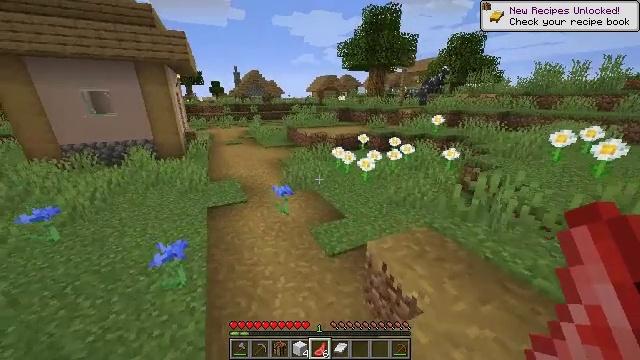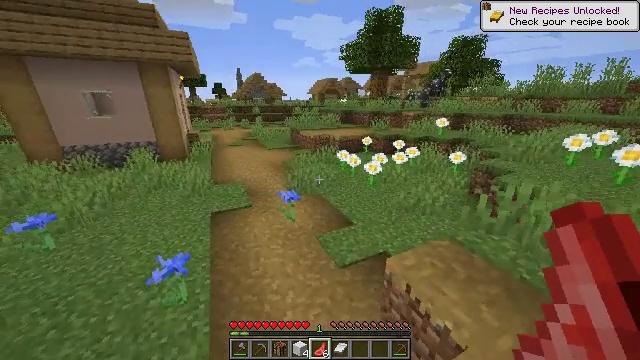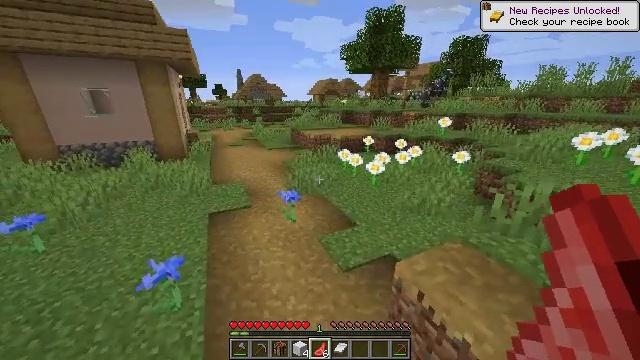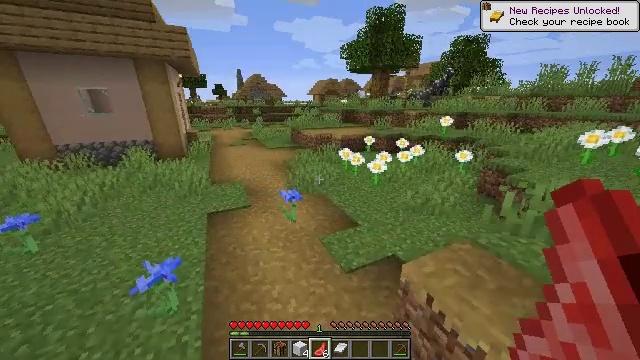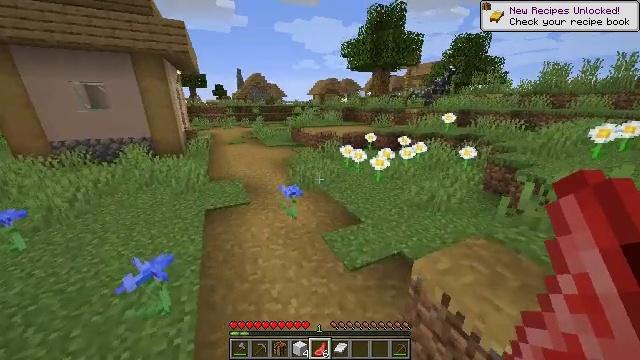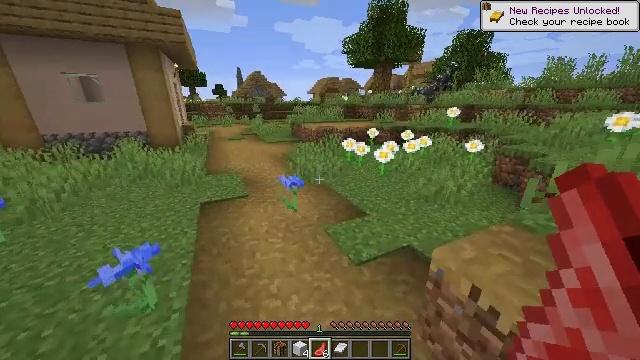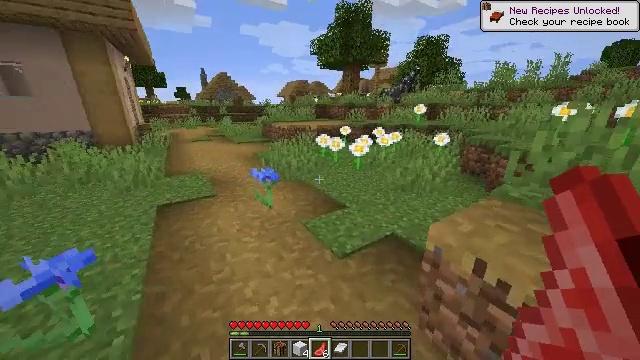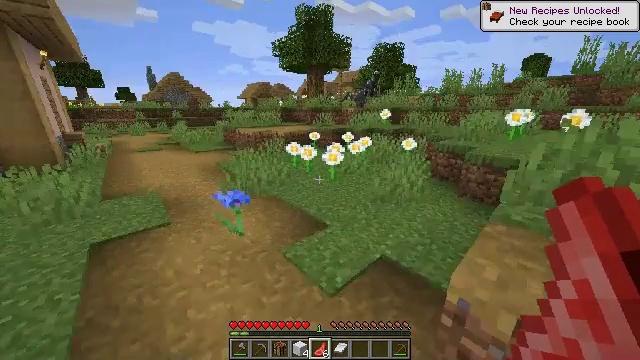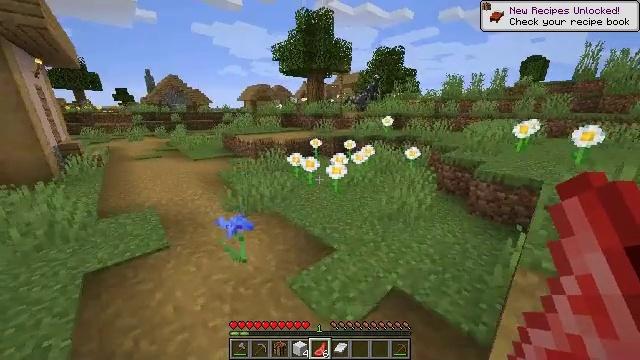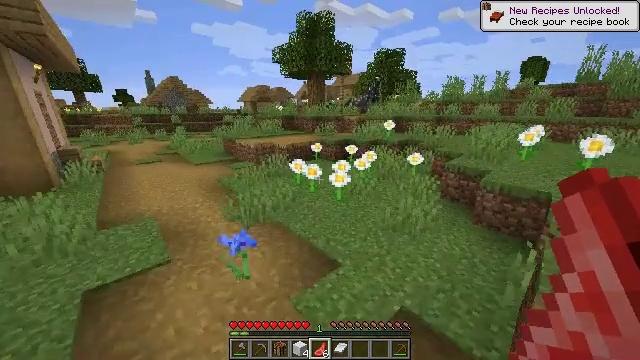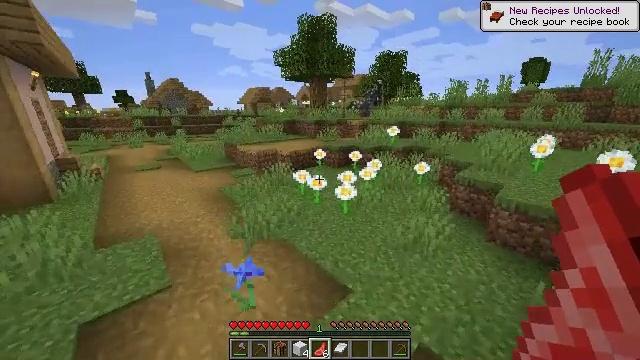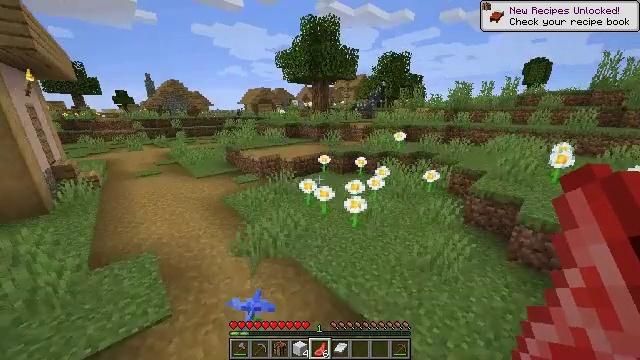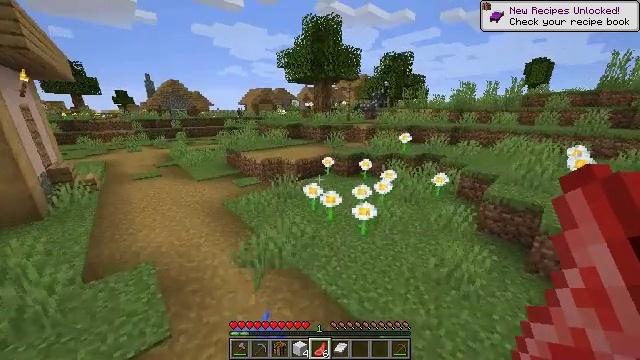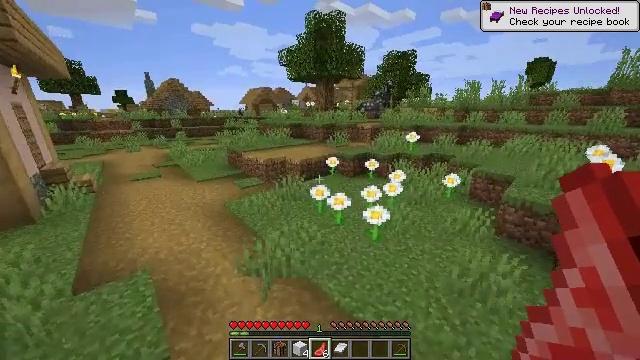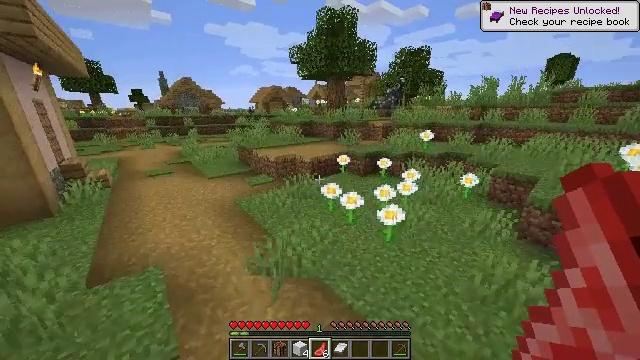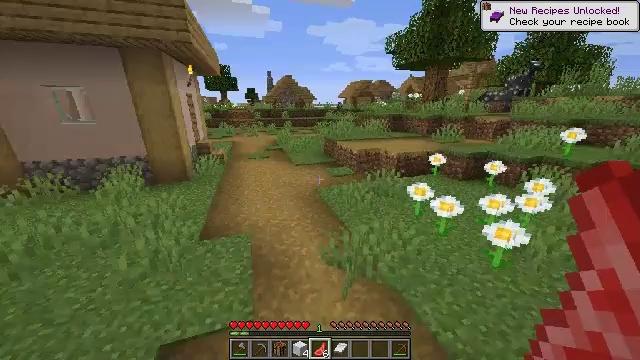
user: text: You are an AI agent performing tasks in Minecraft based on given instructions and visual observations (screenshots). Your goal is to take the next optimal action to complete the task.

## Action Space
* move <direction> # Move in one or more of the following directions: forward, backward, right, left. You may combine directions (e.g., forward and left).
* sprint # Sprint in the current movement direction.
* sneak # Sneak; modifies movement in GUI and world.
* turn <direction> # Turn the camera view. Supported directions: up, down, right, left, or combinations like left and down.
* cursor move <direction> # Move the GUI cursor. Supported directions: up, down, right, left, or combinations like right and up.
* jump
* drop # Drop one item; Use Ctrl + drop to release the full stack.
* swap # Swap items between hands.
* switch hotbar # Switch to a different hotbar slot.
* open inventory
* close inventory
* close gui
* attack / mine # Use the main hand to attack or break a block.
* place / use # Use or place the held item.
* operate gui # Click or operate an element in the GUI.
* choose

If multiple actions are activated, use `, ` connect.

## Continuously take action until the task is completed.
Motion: motion action
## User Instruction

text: Mine a hay block from the field.
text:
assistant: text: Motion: move forward
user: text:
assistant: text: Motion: move forward
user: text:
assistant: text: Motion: move forward
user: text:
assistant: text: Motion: move forward
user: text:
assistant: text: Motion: move forward and move left
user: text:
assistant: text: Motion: move forward and move left, turn right and up, jump
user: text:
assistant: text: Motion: move forward and move left, turn right, jump
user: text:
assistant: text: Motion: move forward and move left, jump
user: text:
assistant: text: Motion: move forward and move left, jump
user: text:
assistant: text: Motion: move forward and move left, jump
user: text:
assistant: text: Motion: move forward and move left, jump
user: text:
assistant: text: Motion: move forward and move left, jump
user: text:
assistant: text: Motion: move forward and move left, jump
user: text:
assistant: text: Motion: move forward and move left, turn left, jump
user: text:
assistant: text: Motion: move forward and move left, turn left and down, jump
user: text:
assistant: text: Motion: move forward and move left, turn left, jump
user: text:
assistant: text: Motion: move forward and move left, jump
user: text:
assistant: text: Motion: move forward and move left, jump
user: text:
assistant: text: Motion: move forward, jump
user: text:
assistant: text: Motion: move forward, jump
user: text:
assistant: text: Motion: move forward, jump
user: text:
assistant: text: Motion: move forward, jump
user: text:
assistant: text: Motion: move forward, jump
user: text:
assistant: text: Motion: move forward, jump
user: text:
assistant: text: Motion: move forward, jump
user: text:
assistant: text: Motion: move forward, jump
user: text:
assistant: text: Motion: move forward, turn left, jump
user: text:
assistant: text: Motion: move forward, turn left, jump
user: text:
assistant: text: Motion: move forward, turn left, jump
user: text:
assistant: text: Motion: move forward, turn left and up, jump